Question: I have a form with a Tab control. In each tab is a subform linked to a master field on the main form. I'd like to set the tab to only be visible if the datasheet it contains has values.
For Example, the main form Master Field is a box number, If that box contains errors in it, it will populate on one of the three subforms in the tab control.
Rather than having to check each tab, I'd like it to only be visible if there is a corresponding error listed.

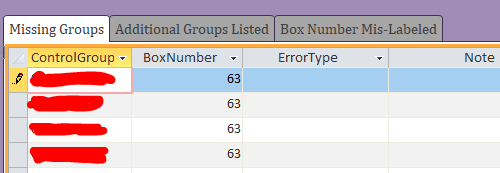
Answer: While the question is somewhat broad, it can be achieved with a one-liner per page:
'''
Private Sub Form_Current()
Me![NameOfSomePage].Visible = Not Me![NameOfSubformOnThatPage].Form.RecordSet.RecordCount = 0
End Sub
'''
Explanation:
'Form_Current': event that occurs whenever the record on the main form changes
'Me![NameOfSomePage].Visible =': Set the visibility of some page equal to
'Not': True is False, False is True
'Me![NameOfSubformOnThatPage].Form.Recordset.RecordCount = 0': Check if the underlying recordset for a certain subform contains 0 records
Note that, if 0 pages are displayed, the whole tab control disappears too.